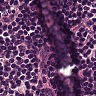
Metastatic tissue present: no